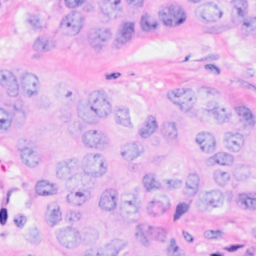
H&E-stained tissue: Breast